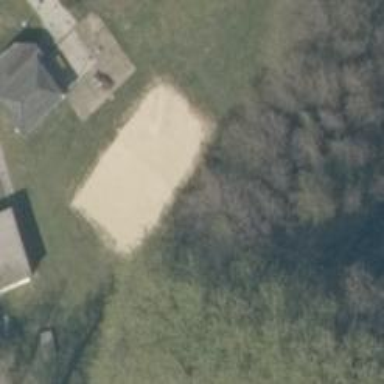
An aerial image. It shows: Sandy pitch for beach volleyball.